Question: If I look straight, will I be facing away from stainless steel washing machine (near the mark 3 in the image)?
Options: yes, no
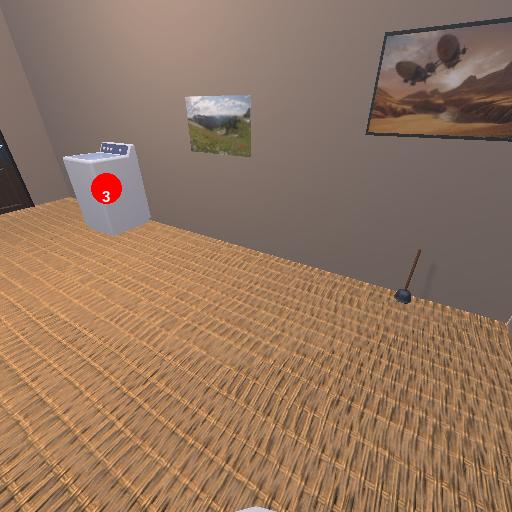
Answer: yes